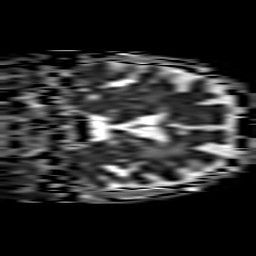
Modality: ADC
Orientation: coronal
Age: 86
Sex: female
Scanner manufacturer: philips
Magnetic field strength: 3 T
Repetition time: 3.336 s
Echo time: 0.076 s